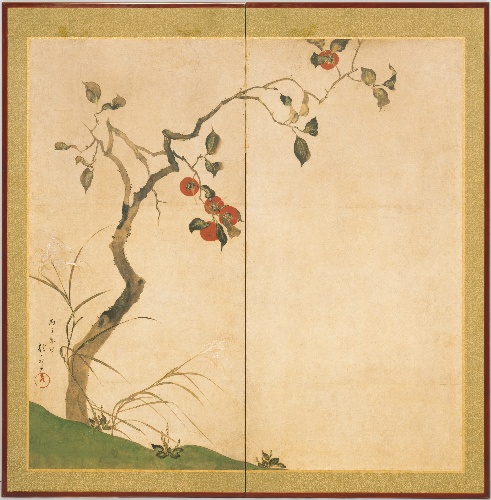
Title: 酒井抱一筆　柿図屏風|Persimmon Tree
Artist: Sakai Hōitsu
Artist bio: Japanese, 1761–1828
Date: 1816
Object type: Folding screen
Classification: Paintings
Medium: Two-panel folding screen; ink and color on paper
Culture: Japan
Period: Edo period (1615–1868)
Dimensions: Image: 56 9/16 × 56 5/8 in. (143.7 × 143.8 cm)
Overall: 64 1/8 in. × 64 in. (162.9 × 162.6 cm)
Department: Asian Art
Credit line: Rogers Fund, 1957
Accession year: 1957
Repository: Metropolitan Museum of Art, New York, NY
Tags: Fruit|Trees